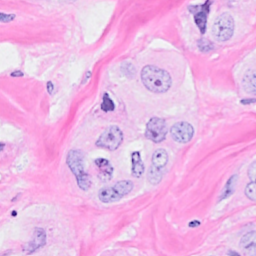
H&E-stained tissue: Breast